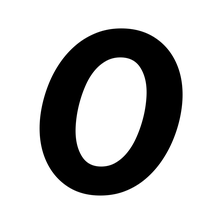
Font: InstrumentSans-Italic_Bold_Italic